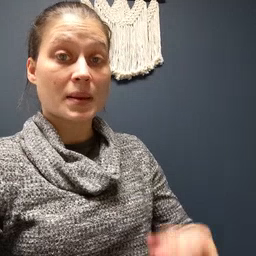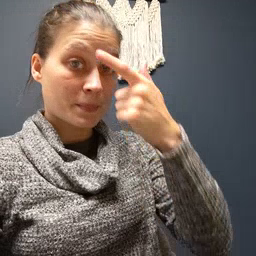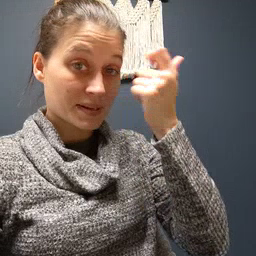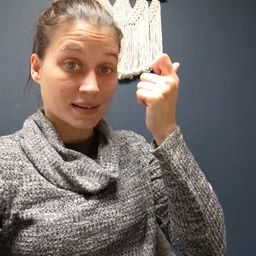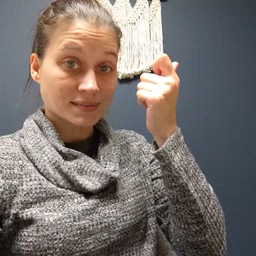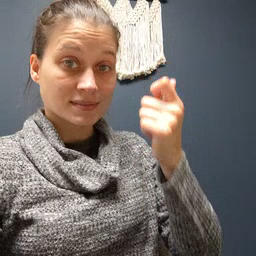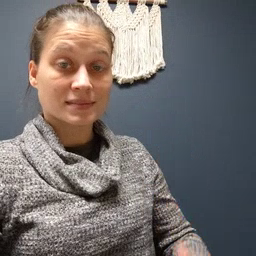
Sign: because